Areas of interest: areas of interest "Park and greenspace"
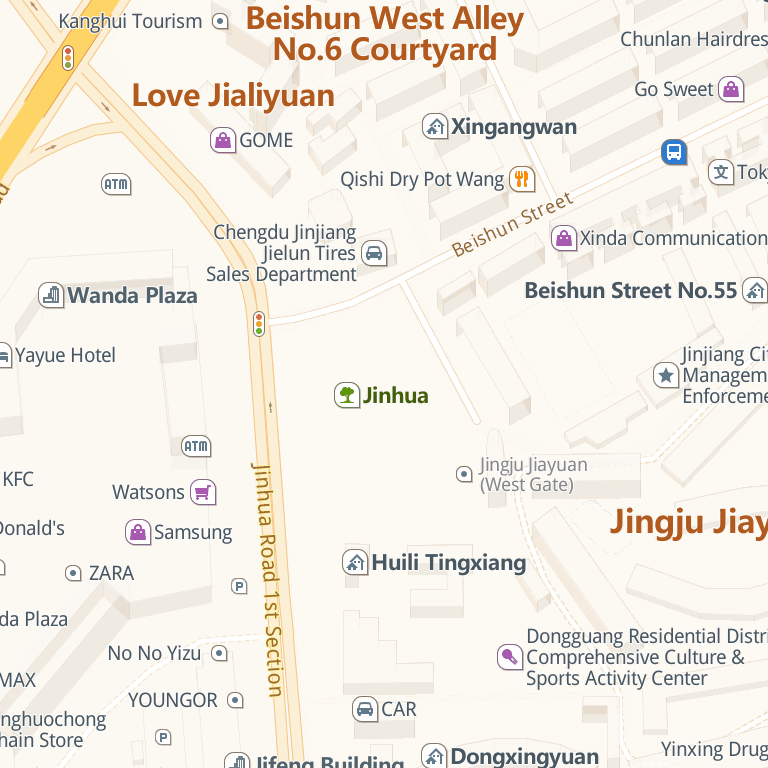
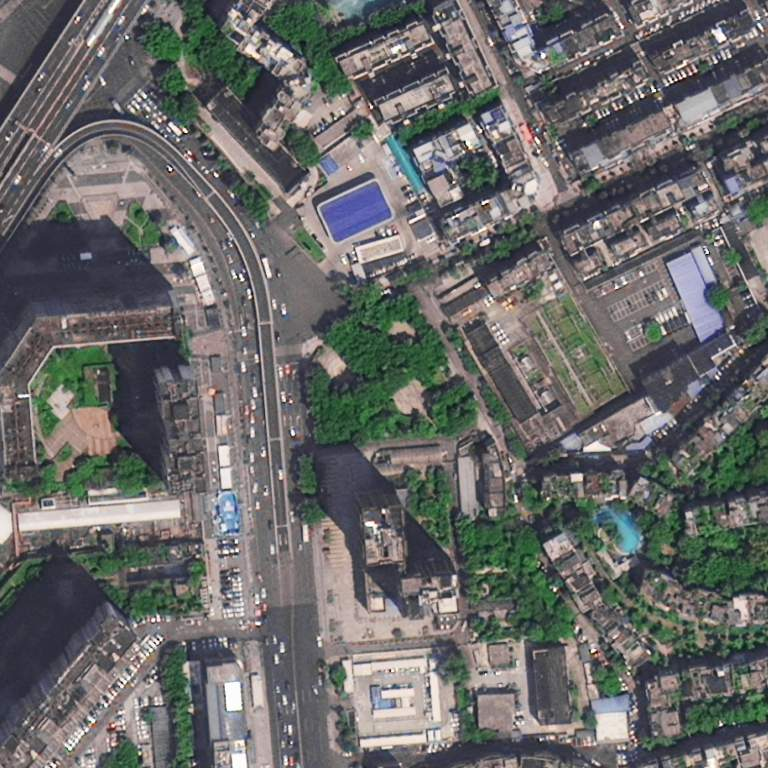